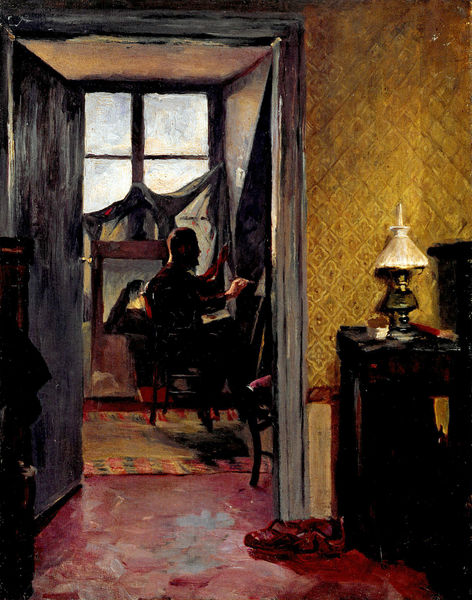
Titel: Cuno Amiet im gemeinsamen Pariser Logis
Künstler: Giovanni Giacometti
Standort: Bern
Institution: Kunstmuseum
Schlagwörter: blau, dunkel, gemälde, hand, mann, gelb, impressionismus, sitzen, fenster, hell, lampe, licht, profil, raum, schwarz, stuhl, tisch, tür, zimmer, ölbild, blick, dach, rot, tuch, malerei, muster, teppich, bart, wand, gesicht, schüssel, bild, möbel, portrait, vorhang, boden, gold, interieur, stoff, tücher, genre, bilder, schrank, liegen, schuhe, tag, salon, tapete, atelier, maler, staffelei, türrahmen, nebenraum, kammer, selbstporträt, gemustert, offen, fensterkreuz, künstler, selbstbildnis, leinwand, dachstuhl, malen, pinsel, spitzbart, selbstportrait, beleuchtet, werkstatt, zeichnen, mansarde, fleckig, geöffnet, glod, fesnter, petroleumlampe, dachwohnung, schwazr, selbstbild, abdecken